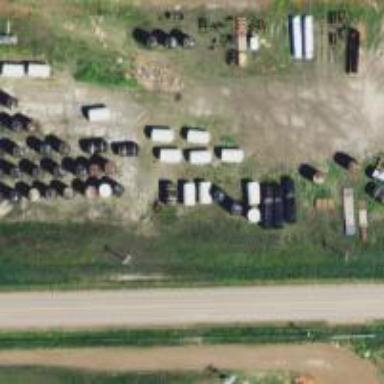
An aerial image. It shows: Storage tank that is man-made.